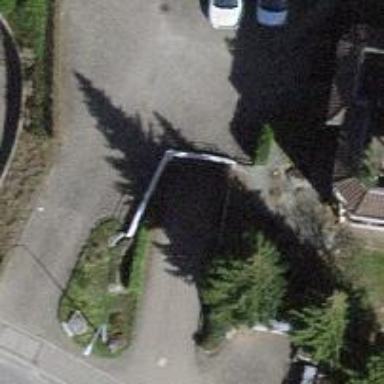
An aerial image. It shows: Parking entrance.